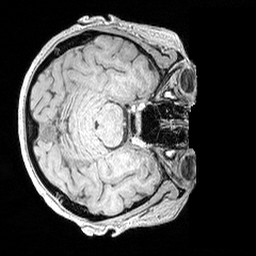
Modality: MP2RAGE
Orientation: axial
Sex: female
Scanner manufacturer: siemens
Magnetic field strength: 3 T
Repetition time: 5 s
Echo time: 0.00292 s